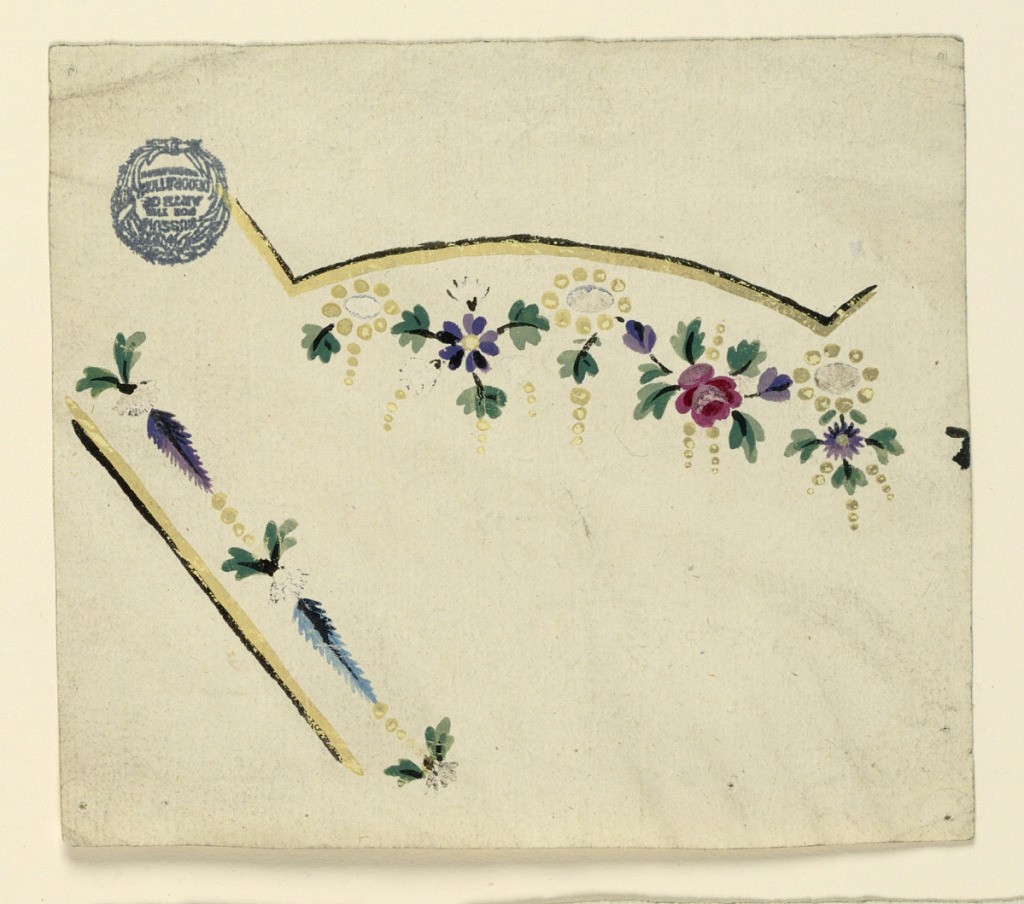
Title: Design for a Waistcoat
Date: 1780-1790
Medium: Pencil and various gouache colors on paper
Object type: Drawing
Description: Design for the embroidery at the left bottom corner of a man's waistcoat. The oblique edge of the waistcoat and the bottom edge of the pocket are shown yellow with black shadowy stripes. Small boughs with naturalistic and gem flowers are beneath the edge of the pocket. A row of seed plants which are connected by feathery leaves is beside the edge of the waistcoat.